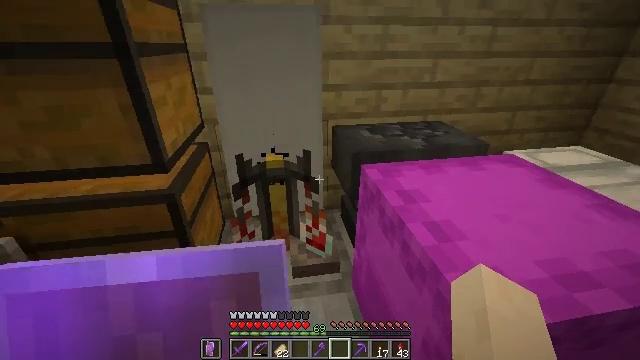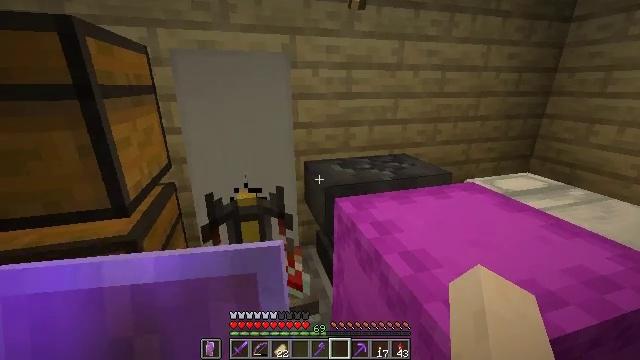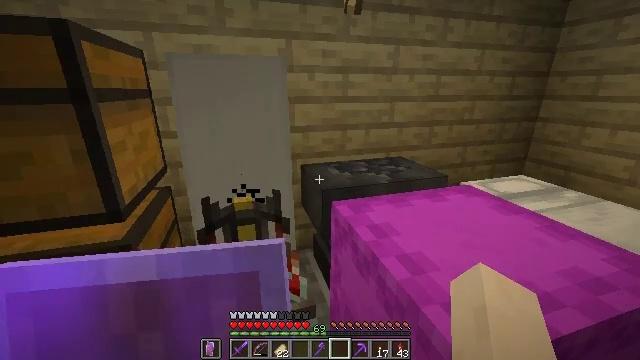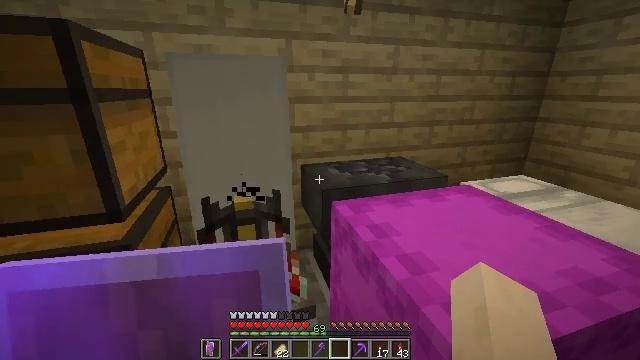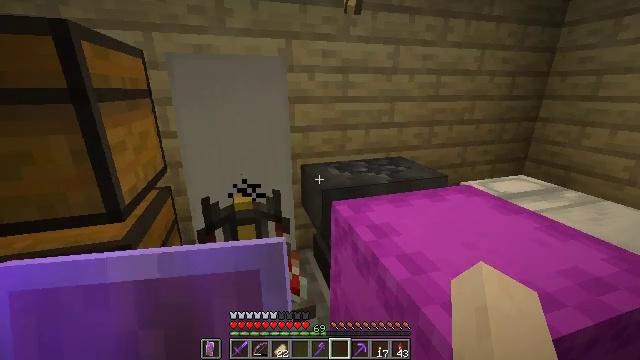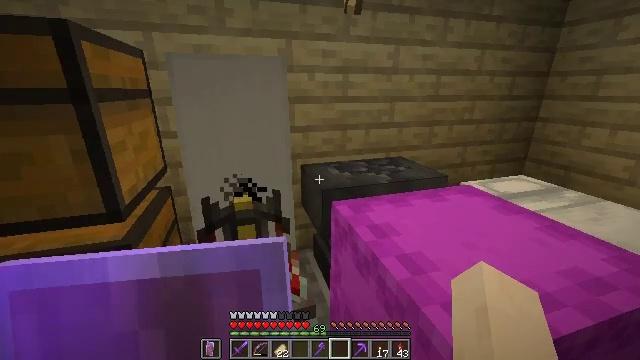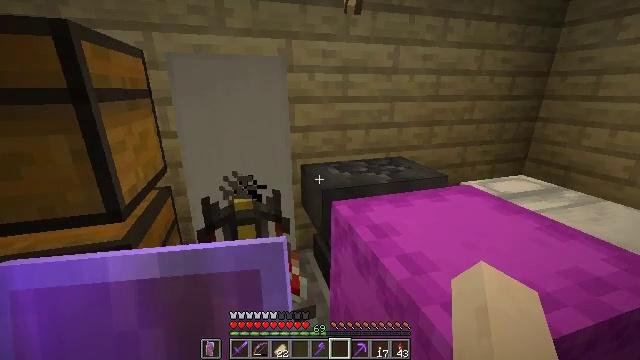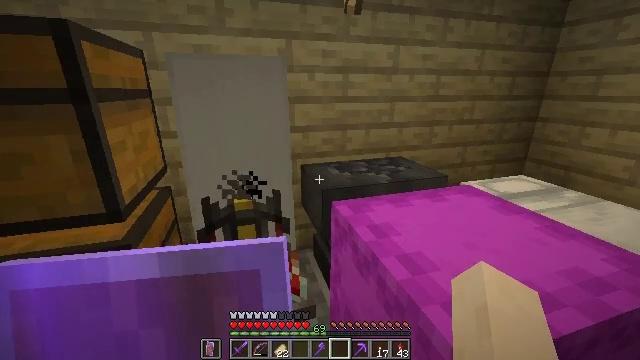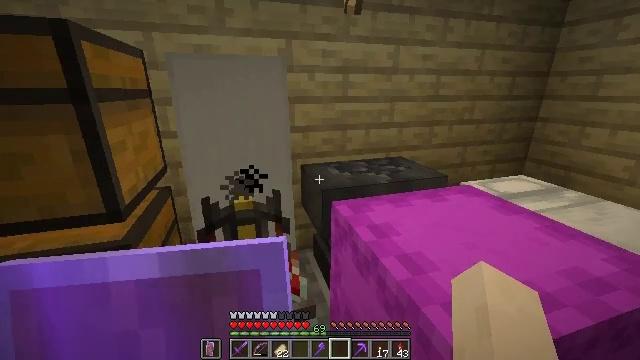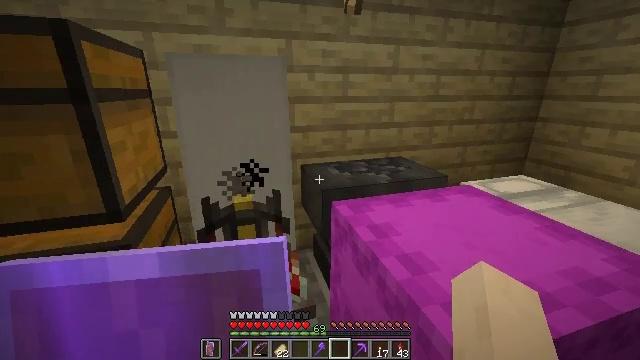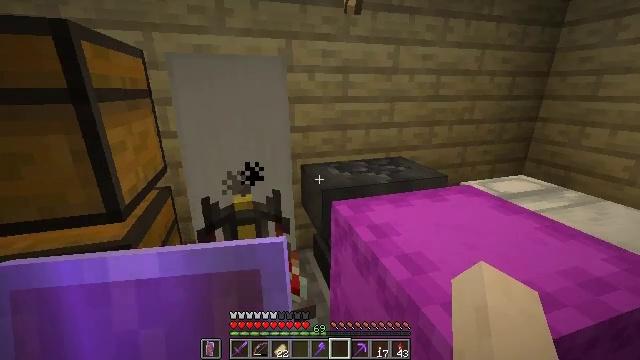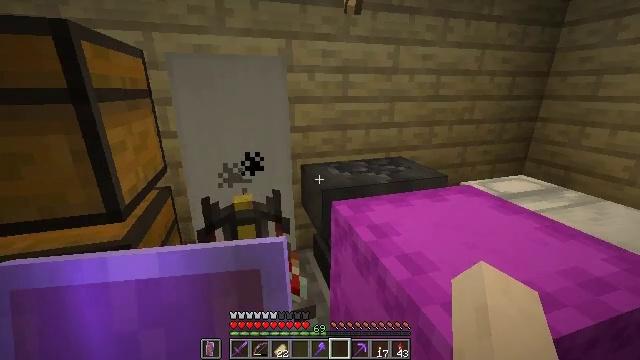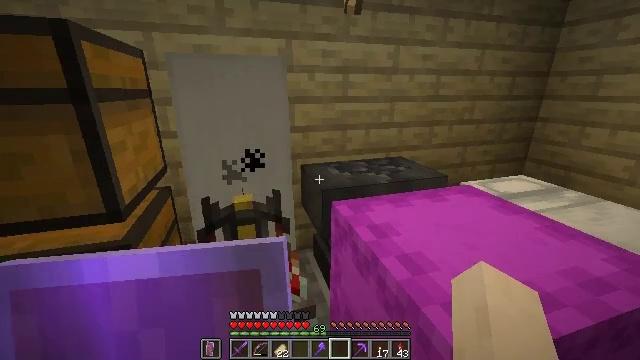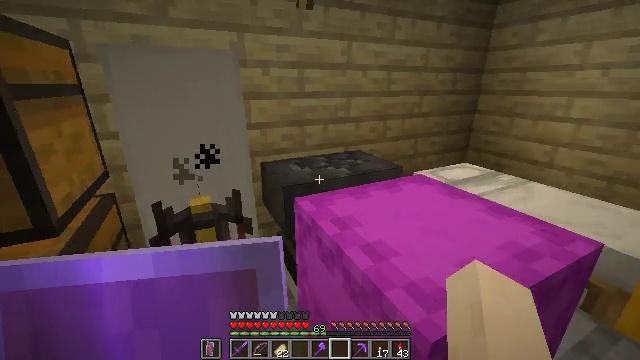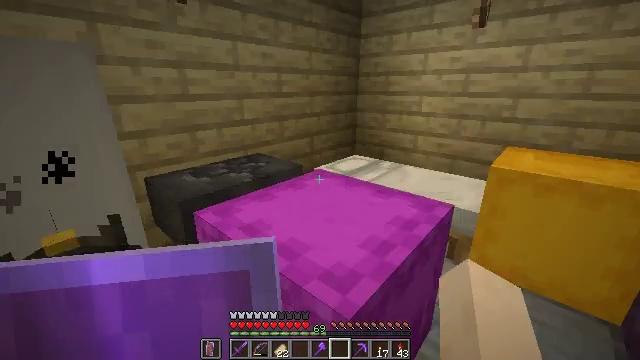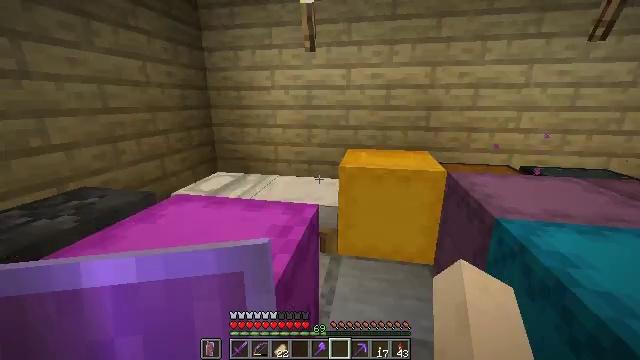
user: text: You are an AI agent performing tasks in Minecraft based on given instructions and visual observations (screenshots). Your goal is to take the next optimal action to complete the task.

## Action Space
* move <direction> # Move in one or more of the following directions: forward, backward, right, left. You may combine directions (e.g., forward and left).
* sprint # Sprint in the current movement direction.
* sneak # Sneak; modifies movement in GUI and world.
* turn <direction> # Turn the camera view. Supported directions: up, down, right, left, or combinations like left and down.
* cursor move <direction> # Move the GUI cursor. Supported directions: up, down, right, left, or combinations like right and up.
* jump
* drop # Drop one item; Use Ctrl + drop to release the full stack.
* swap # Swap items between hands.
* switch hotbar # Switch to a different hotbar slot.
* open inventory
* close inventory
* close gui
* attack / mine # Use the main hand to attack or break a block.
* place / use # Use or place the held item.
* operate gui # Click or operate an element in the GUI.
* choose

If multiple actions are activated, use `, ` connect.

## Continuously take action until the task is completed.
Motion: motion action
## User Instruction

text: Destroy the orange shulker box to move it.
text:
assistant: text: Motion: turn right and up
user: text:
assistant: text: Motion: no_op
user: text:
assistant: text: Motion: no_op
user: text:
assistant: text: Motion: no_op
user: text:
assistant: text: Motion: no_op
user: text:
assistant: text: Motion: no_op
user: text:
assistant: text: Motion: no_op
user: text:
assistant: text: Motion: no_op
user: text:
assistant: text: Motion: no_op
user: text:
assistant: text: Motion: no_op
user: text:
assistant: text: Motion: no_op
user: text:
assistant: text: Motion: no_op
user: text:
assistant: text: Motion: turn right
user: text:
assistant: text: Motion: turn right
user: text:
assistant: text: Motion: turn right and up
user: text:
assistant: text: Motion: turn right and up
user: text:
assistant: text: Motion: turn right and up
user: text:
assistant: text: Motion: no_op
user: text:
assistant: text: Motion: no_op
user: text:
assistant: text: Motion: no_op
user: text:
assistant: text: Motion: move forward
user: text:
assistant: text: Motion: move forward
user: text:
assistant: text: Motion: move forward
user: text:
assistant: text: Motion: move forward, turn right
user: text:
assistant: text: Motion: move forward, turn right
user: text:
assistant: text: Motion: move forward
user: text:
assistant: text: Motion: move forward
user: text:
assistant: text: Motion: move forward, turn left and down, jump
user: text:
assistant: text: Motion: move forward, turn left and down, jump
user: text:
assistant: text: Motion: move forward, turn down, jump